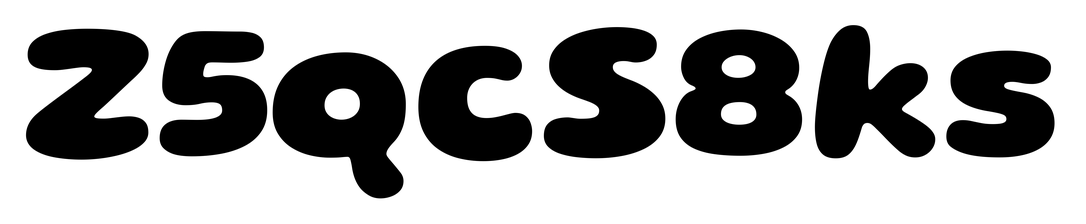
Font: Gluten_ExtraBold